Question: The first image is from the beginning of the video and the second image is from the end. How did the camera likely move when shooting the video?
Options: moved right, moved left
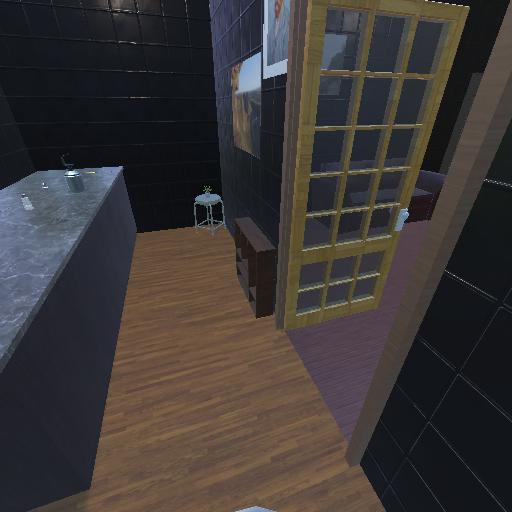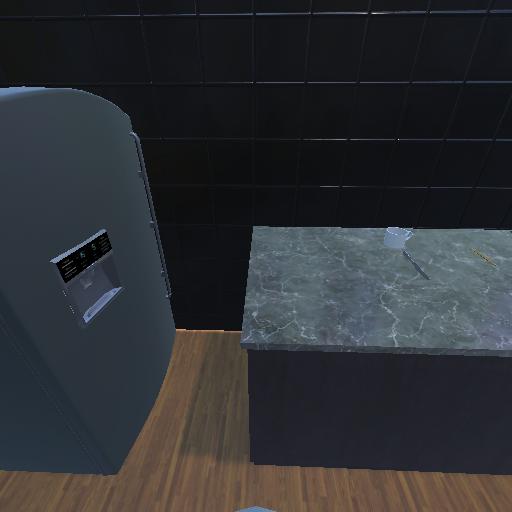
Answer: moved right